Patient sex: F
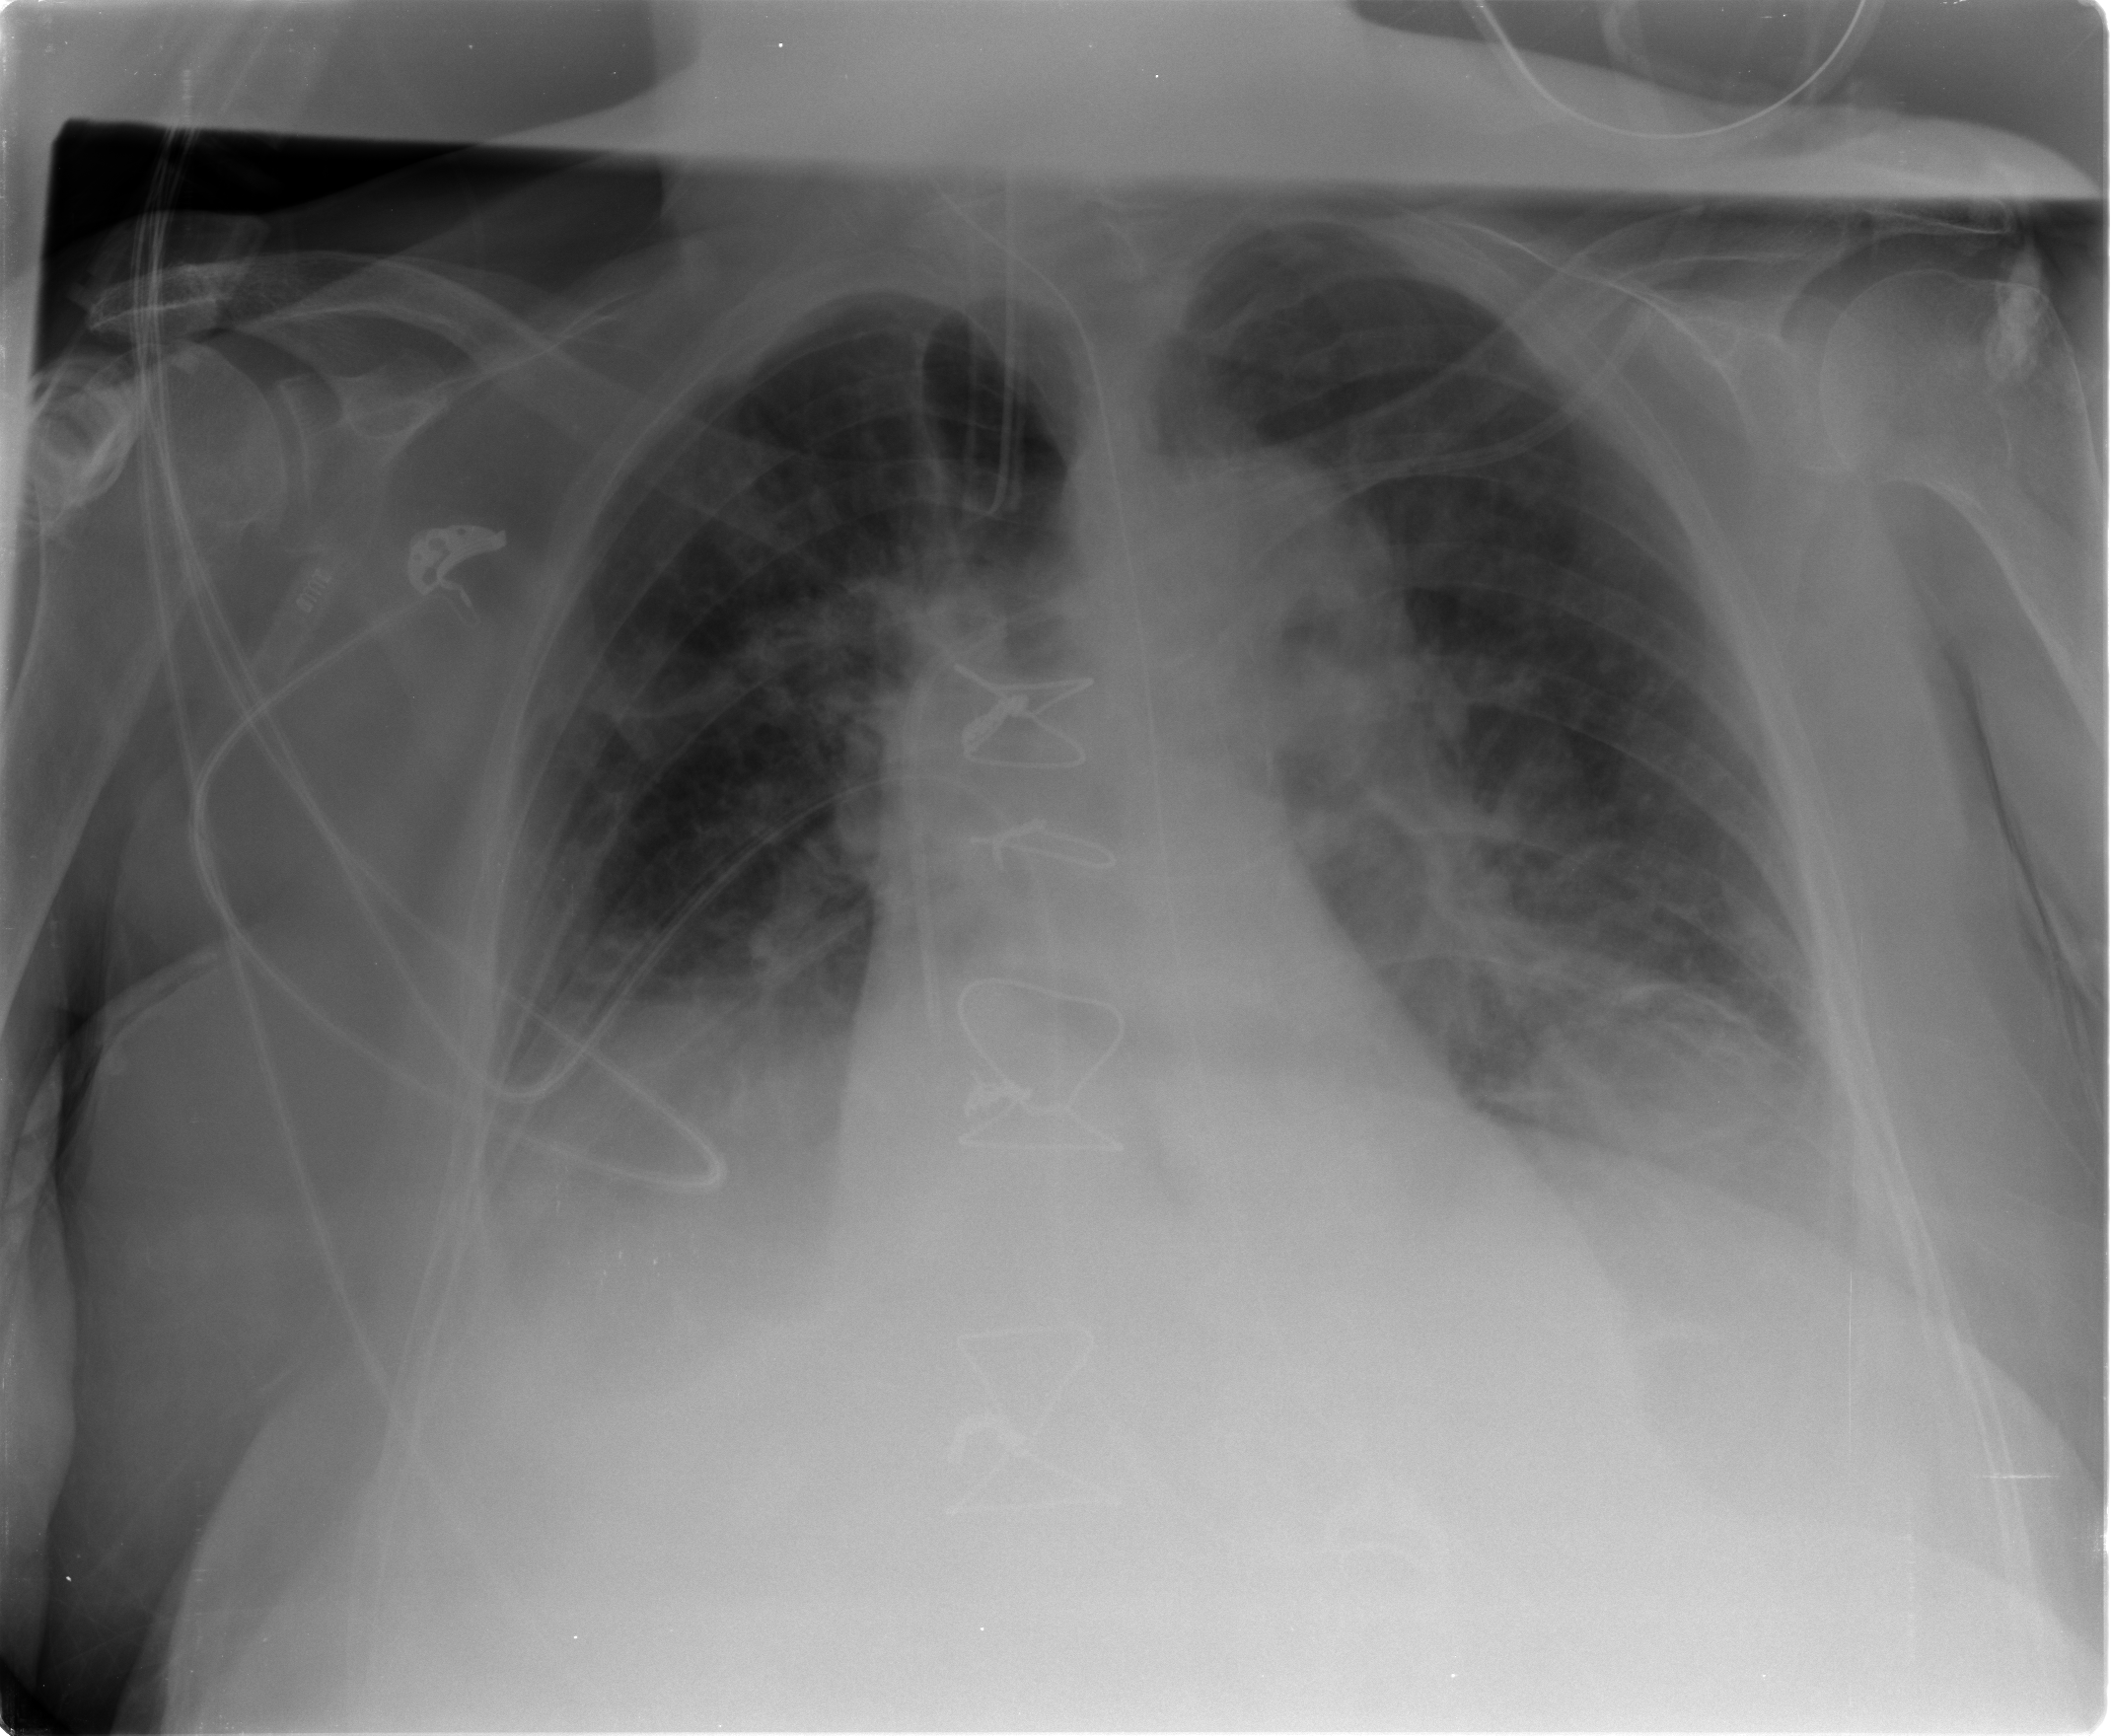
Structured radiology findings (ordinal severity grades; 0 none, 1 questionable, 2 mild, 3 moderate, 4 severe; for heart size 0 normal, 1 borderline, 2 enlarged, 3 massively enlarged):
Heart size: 0
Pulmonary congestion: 3
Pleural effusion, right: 2
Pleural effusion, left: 1
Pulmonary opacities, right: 2
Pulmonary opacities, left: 2
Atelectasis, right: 2
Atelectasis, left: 2